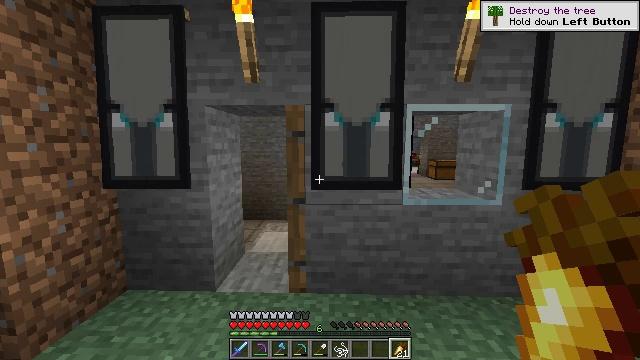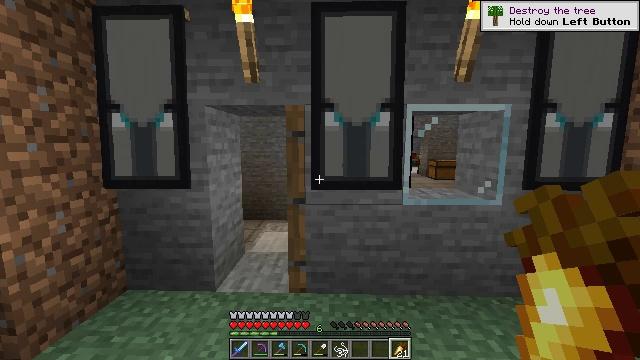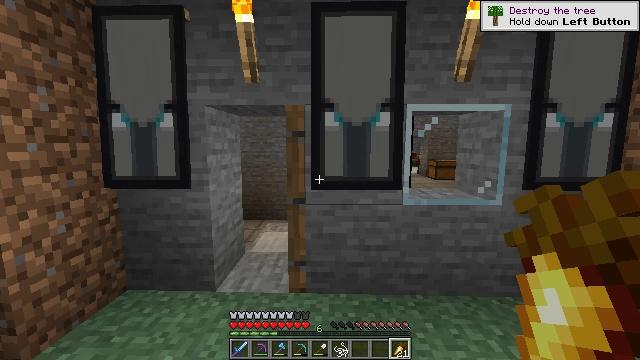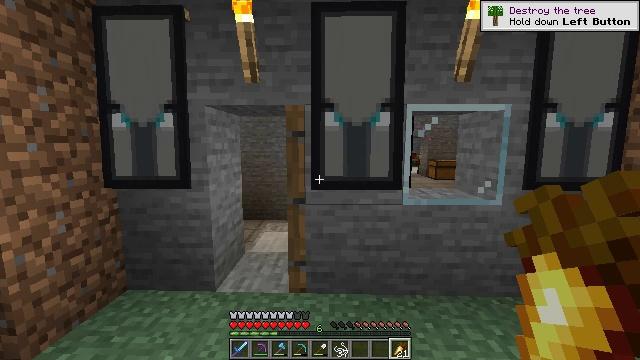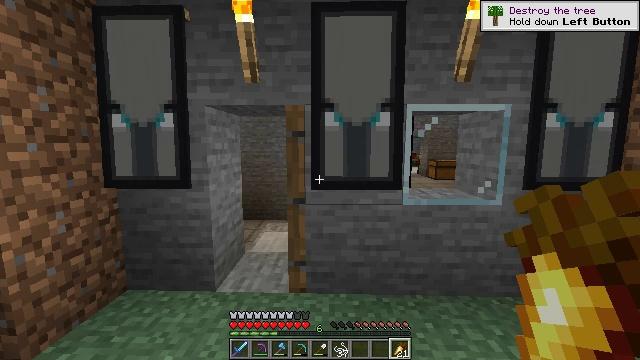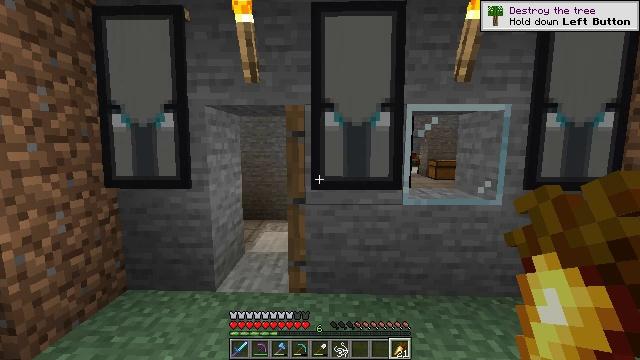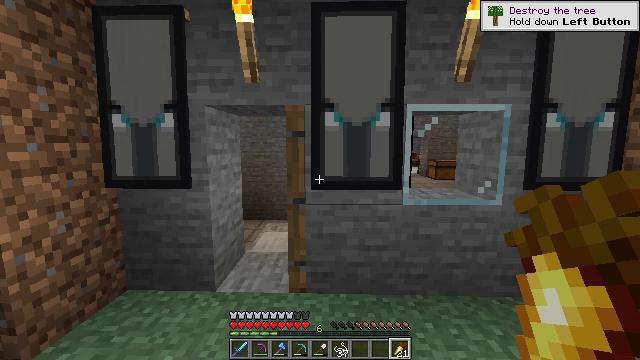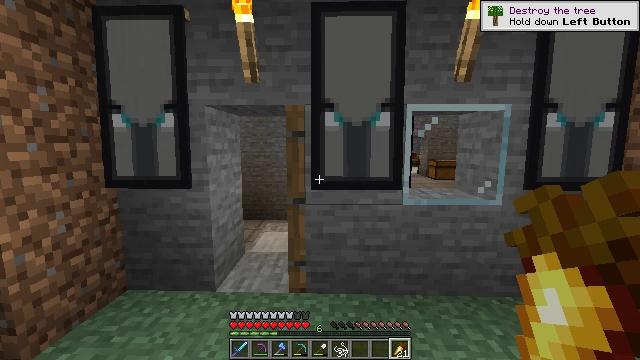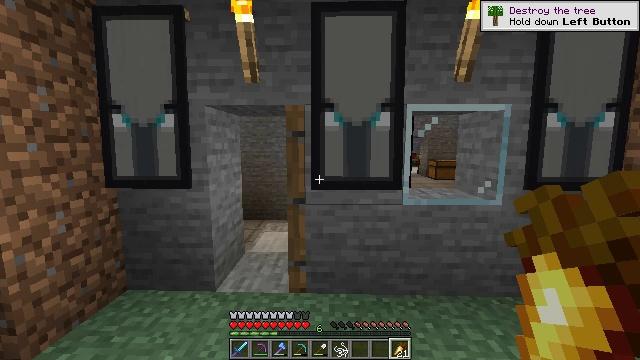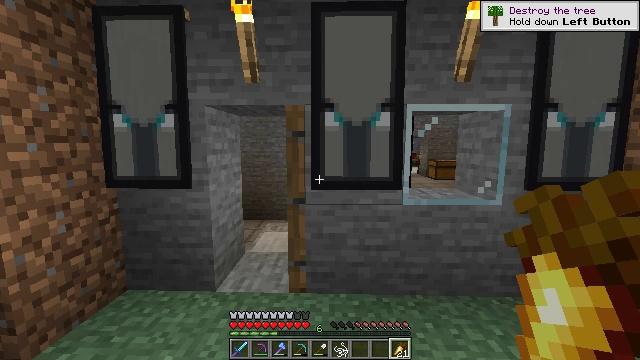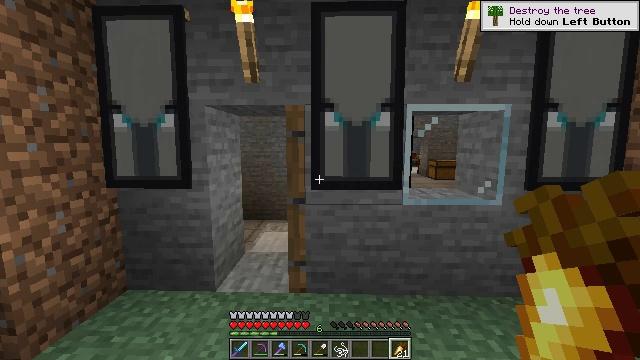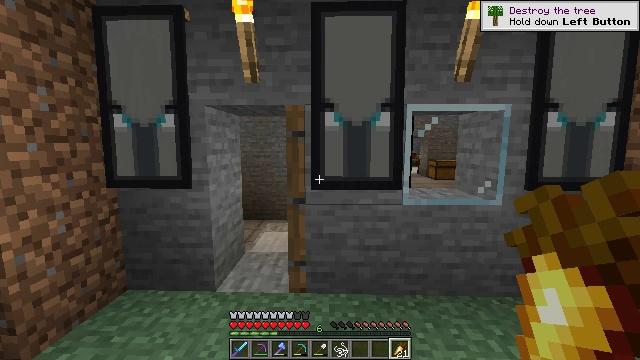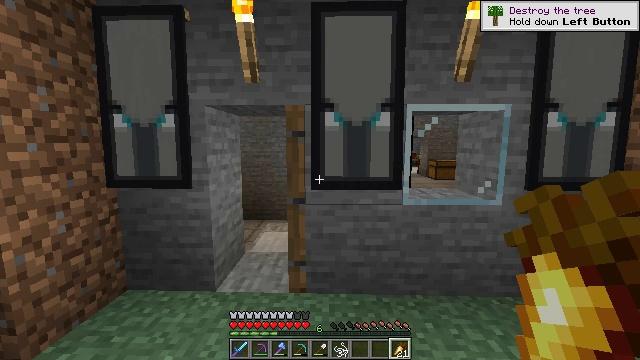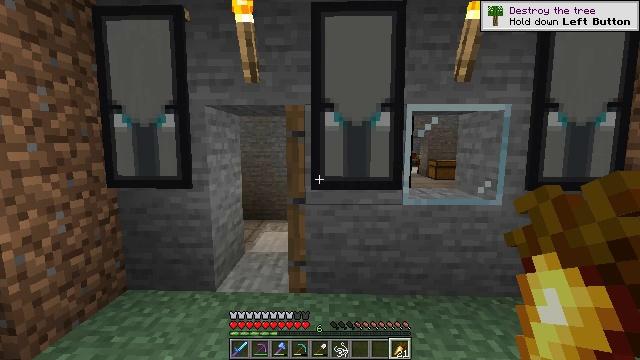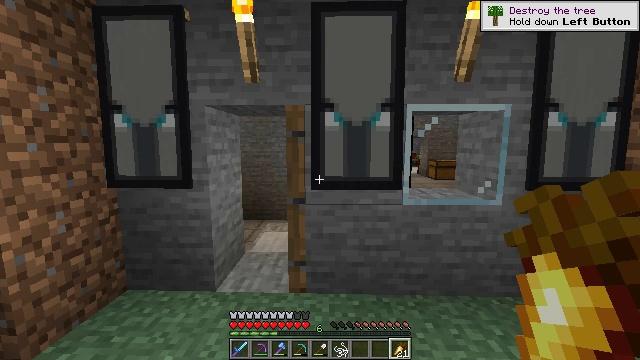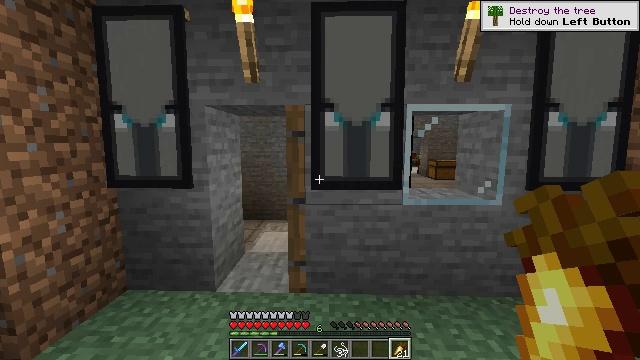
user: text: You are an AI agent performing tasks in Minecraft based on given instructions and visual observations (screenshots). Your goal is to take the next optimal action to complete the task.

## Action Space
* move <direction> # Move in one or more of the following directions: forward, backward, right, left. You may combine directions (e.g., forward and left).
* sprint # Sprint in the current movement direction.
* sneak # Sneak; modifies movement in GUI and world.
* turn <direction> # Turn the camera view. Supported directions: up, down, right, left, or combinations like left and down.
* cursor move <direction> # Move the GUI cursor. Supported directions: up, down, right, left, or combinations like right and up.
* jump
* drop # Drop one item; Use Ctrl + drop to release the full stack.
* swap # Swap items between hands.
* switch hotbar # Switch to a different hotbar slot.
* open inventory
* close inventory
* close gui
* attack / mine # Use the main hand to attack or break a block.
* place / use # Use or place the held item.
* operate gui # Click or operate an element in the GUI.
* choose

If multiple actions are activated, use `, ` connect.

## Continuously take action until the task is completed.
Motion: motion action
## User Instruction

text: Smelt stone into a smooth stone.
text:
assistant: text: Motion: no_op
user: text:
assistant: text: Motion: no_op
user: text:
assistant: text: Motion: no_op
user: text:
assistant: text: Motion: no_op
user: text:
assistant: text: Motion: no_op
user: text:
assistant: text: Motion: no_op
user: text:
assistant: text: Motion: no_op
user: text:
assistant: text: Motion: no_op
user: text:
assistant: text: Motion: no_op
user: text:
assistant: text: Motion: no_op
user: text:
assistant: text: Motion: no_op
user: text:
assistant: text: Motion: no_op
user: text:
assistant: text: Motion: no_op
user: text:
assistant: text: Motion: no_op
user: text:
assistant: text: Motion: no_op
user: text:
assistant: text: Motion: no_op
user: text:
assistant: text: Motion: no_op
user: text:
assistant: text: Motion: no_op
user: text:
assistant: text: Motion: no_op
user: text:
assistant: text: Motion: no_op
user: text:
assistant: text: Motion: no_op
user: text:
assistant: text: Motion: no_op
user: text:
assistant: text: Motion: no_op
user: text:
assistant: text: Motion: no_op
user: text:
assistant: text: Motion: no_op
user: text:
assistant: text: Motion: no_op
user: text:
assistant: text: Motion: no_op
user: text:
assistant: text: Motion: no_op
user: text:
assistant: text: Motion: no_op
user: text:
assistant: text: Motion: no_op